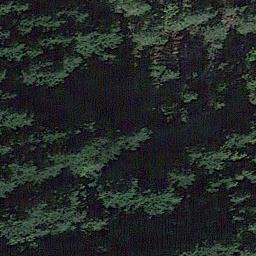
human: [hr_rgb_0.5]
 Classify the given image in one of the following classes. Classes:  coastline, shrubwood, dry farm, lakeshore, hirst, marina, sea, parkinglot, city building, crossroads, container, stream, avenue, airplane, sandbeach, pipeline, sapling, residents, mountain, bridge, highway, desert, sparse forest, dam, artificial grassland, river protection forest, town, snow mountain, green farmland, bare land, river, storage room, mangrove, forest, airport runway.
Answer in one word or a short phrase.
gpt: forest